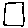
Label: square